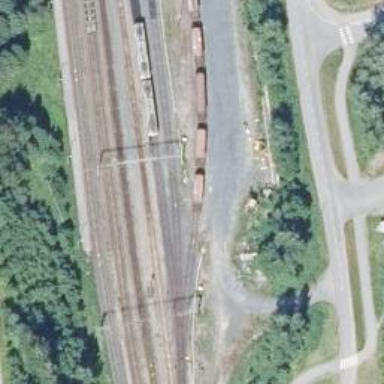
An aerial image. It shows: Wedge used for railway derailment.